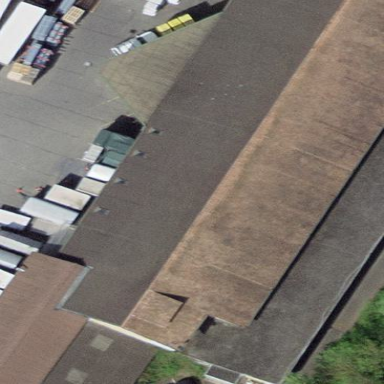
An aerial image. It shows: Commercial building.